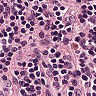
Metastatic tissue present: no